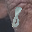
Label: 8